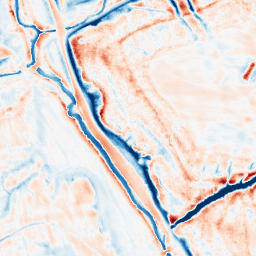
Category: edge_preserving
Decomposition family: bilateral
Decomposition parameters: d: 21
sigma_color: 150
sigma_space: 50
Upsampling method: regularized
Upsampling parameters: scale: 4
lambda_reg: 0.001
Upsampling scale: 4